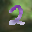
Label: 2